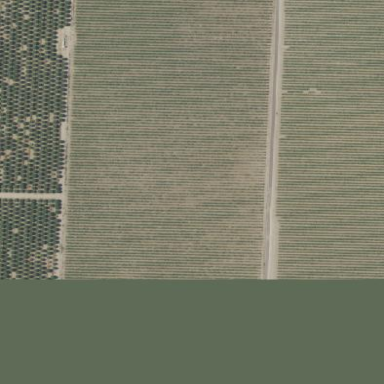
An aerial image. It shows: Vineyard.